Question: I've created a custom UITableViewCell class. In that class I adjust the height of the cell depending on the image inside it.
'''
- (void)layoutSubviews {
[super layoutSubviews];
self.imageView.contentMode = UIViewContentModeScaleAspectFill;
if (self.imageView.image) {
self.frame = CGRectMake(self.frame.origin.x,self.frame.origin.y,
self.frame.size.width, self.imageView.image.size.height);
}
}
'''
But since they are all different heights some cells overlap each other.

The first image is the same height as the default cell height, therefore the second image is fine. The second image has a larger height which makes the third image to be positioned behind it.
Can I somehow access the previous cell from the layoutSubviews and adjust the y-position from that?
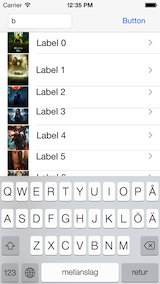
Answer: By doing this in 'layoutSubviews' instead of 'tableView:heightForRowAtIndexPath:', your code depends on a side effect and is trying to defeat 'UITableView'. You should fix this in 'tableView:heightForRowAtIndexPath:' and let the UITableView do the work for you.